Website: bh-photo
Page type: account-selection
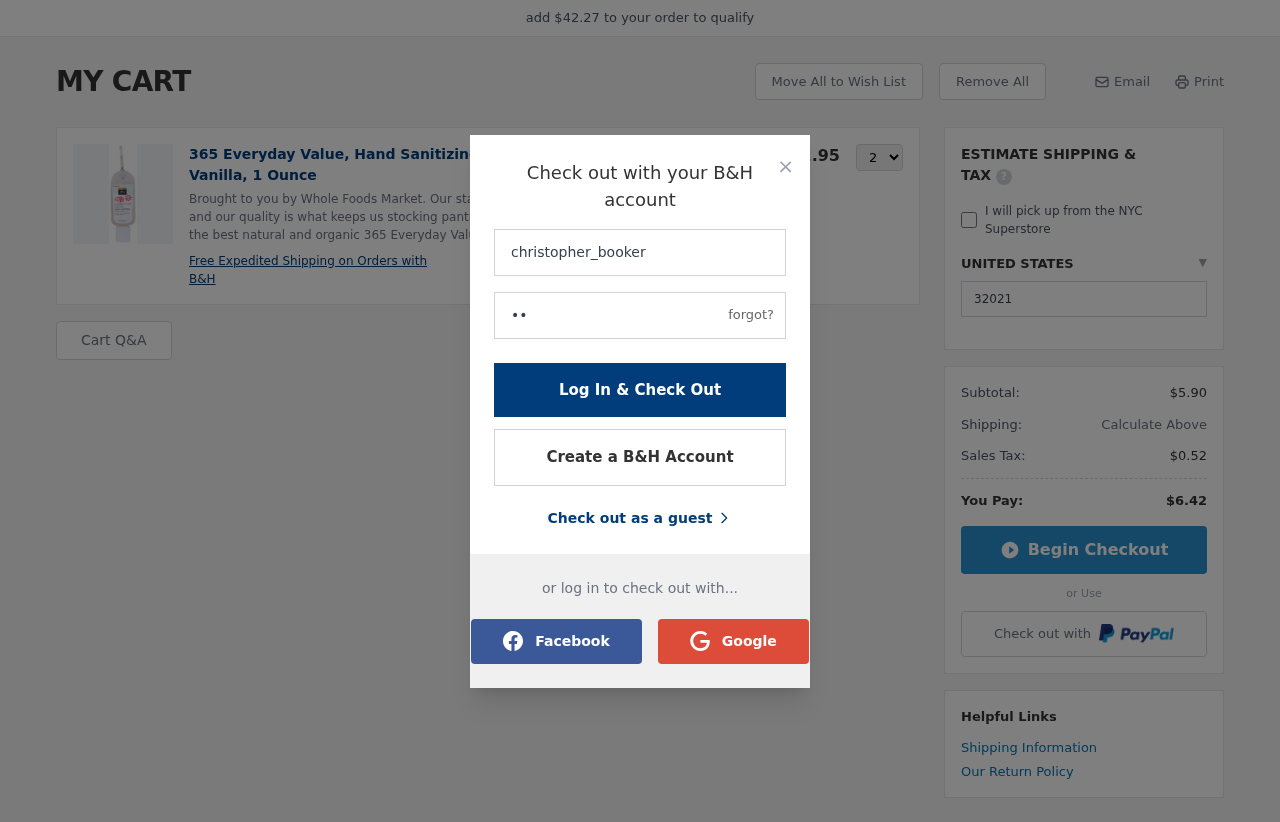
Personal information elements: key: PII_COUNTRY
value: UNITED STATES
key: PII_LOGIN_USERNAME
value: christopher_booker
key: PII_POSTCODE
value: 32021
Product elements: key: PRODUCT1_DESC
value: Brought to you by Whole Foods Market.  Our standards are what set us apart, and our quality is what keeps us stocking pantries, fridges and freezers with the best natural and organic 365 Everyday Valu
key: PRODUCT1_NAME
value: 365 Everyday Value, Hand Sanitizing Gel Peppermint Vanilla, 1 Ounce
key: PRODUCT1_PRICE
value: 2.95
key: PRODUCT1_QUANTITY
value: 2
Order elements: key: ORDER_SUBTOTAL
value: $5.90
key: ORDER_TAX
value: $0.52
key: ORDER_TOTAL
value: $6.42
Other elements: key: AMOUNT_TO_QUALIFY
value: $42.27